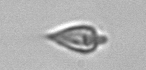
Label: Oxytoxum